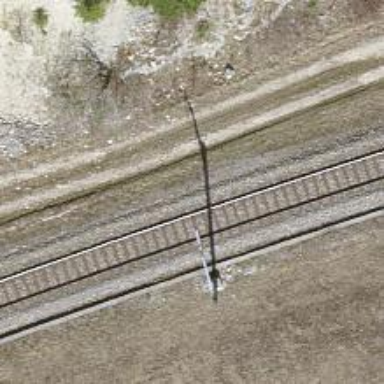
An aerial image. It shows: Catenary mast for power lines.